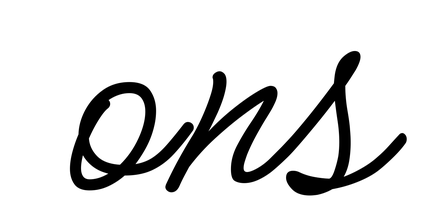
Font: MeowScript-Regular